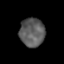
Tissue: lung
Cell type: Others
Senescence score: 0.1915
Nuclear area (px): 707
Mean DAPI intensity: 91.209